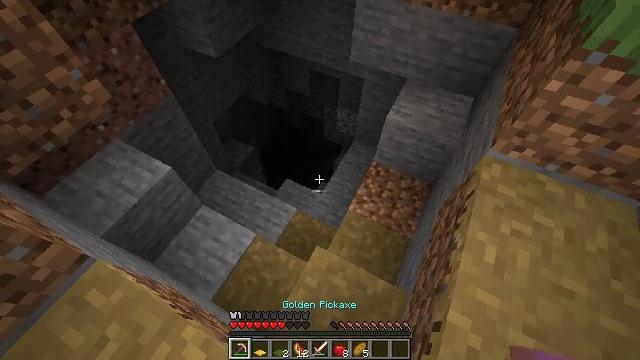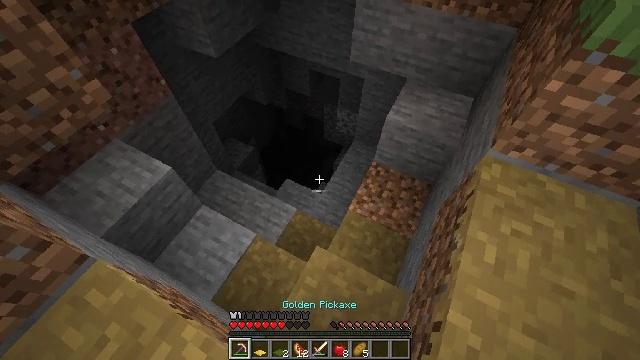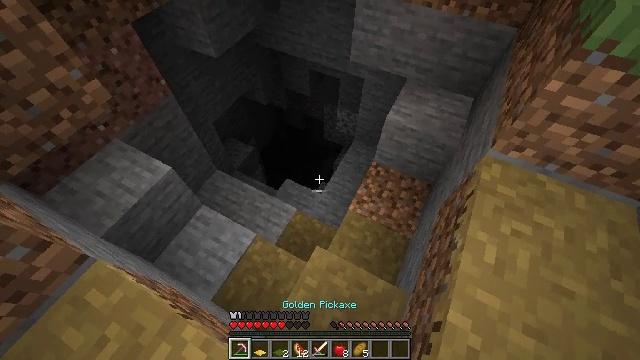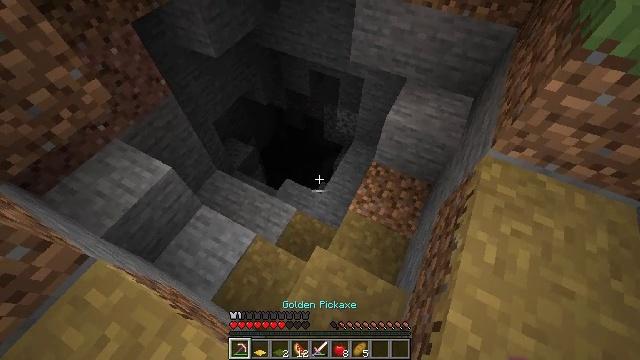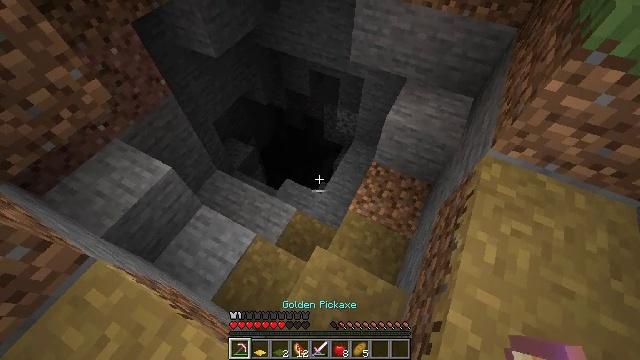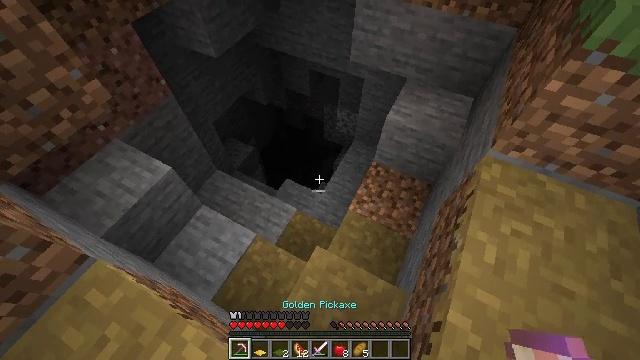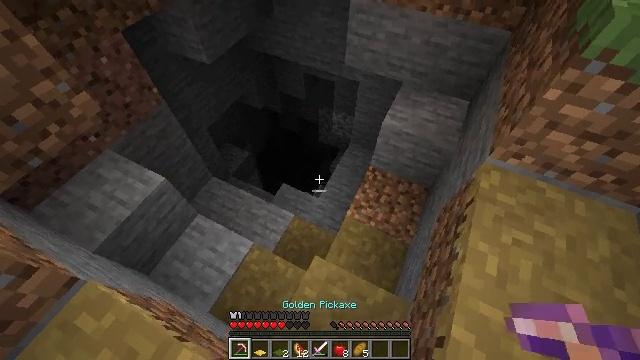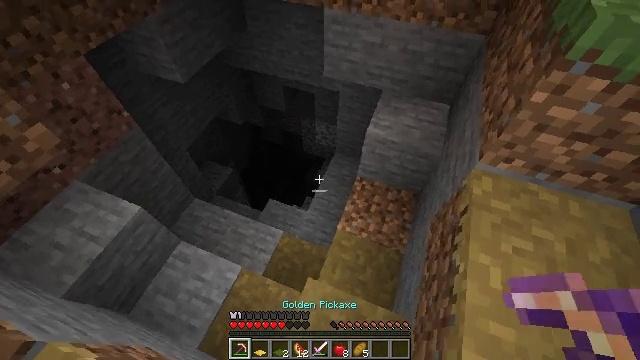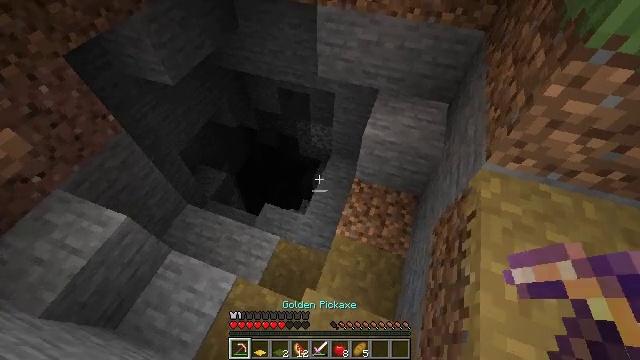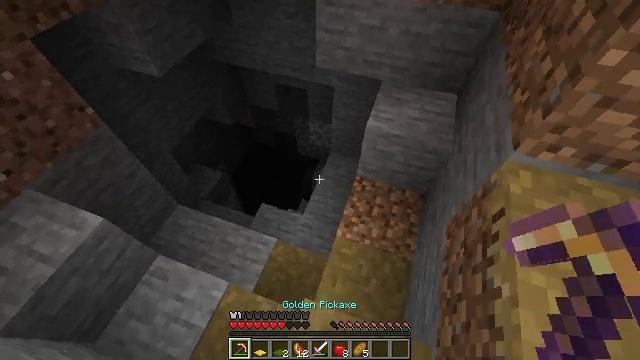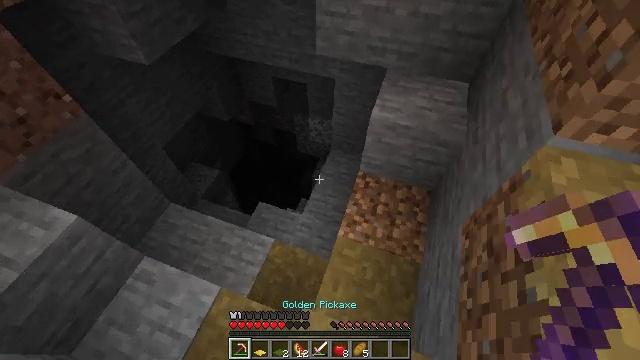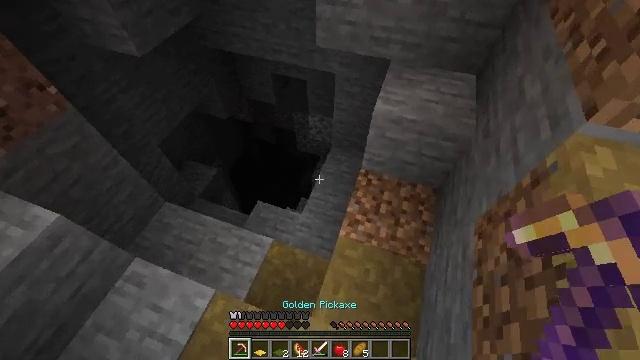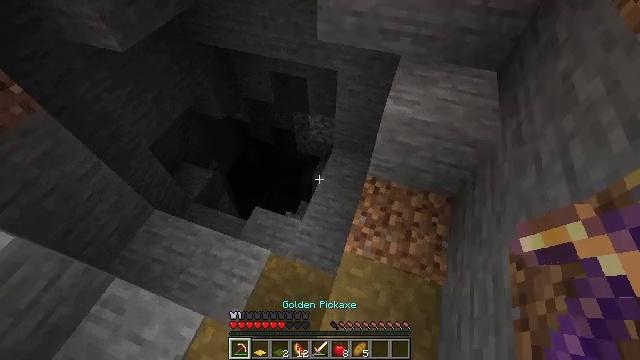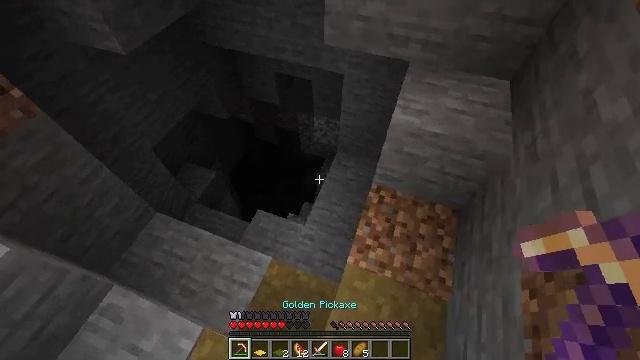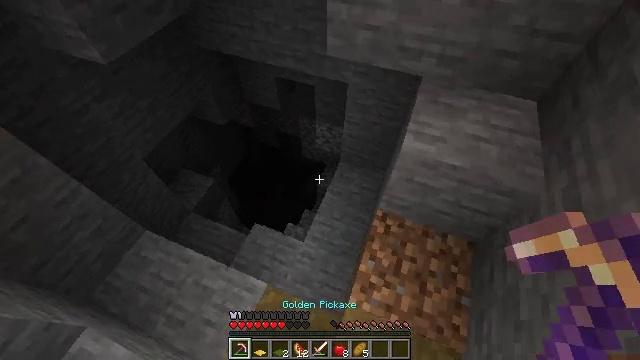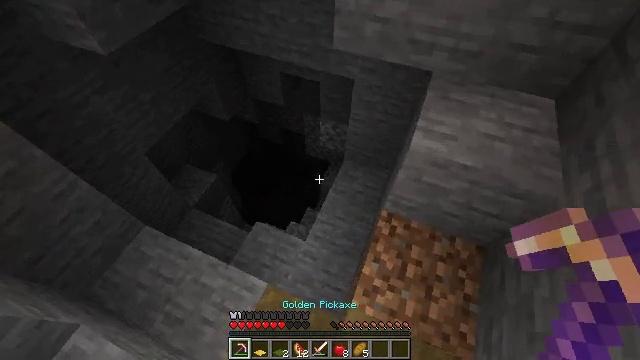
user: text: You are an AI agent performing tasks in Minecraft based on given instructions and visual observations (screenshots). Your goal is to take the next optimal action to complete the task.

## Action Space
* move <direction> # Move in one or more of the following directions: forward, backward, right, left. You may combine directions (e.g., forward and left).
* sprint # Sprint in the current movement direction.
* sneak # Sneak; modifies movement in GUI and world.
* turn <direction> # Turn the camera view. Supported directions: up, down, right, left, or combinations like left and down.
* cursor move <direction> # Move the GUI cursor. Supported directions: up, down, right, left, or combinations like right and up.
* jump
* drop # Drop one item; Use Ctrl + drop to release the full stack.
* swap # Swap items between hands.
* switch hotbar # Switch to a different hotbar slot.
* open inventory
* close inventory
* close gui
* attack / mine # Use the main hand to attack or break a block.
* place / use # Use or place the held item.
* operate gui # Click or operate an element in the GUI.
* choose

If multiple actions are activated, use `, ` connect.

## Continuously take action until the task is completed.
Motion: motion action
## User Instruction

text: Collect diorite
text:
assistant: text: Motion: no_op
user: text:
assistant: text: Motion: no_op
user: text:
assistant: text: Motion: no_op
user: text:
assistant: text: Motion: no_op
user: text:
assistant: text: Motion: no_op
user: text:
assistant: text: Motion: move forward, turn right
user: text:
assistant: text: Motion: move forward, turn right and up
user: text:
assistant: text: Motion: move forward, turn right
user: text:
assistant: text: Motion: move forward
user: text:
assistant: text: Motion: move forward
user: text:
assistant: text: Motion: move forward
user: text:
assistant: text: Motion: move forward
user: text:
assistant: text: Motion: move forward, turn left
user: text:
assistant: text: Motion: move forward
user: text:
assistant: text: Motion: turn left
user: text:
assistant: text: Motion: turn left and down
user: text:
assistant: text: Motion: turn left
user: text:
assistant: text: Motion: move forward, turn left
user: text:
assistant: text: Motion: move forward
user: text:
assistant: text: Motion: move forward
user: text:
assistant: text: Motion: move forward, turn left
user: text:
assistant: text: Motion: turn left
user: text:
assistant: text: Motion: turn left
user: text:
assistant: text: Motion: turn left
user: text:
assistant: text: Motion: turn left
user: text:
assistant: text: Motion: turn left
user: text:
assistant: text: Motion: turn left
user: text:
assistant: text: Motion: turn left
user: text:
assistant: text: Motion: turn left
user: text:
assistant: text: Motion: no_op